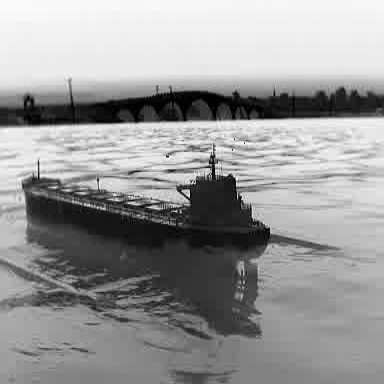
There is a liner in the infrared image.